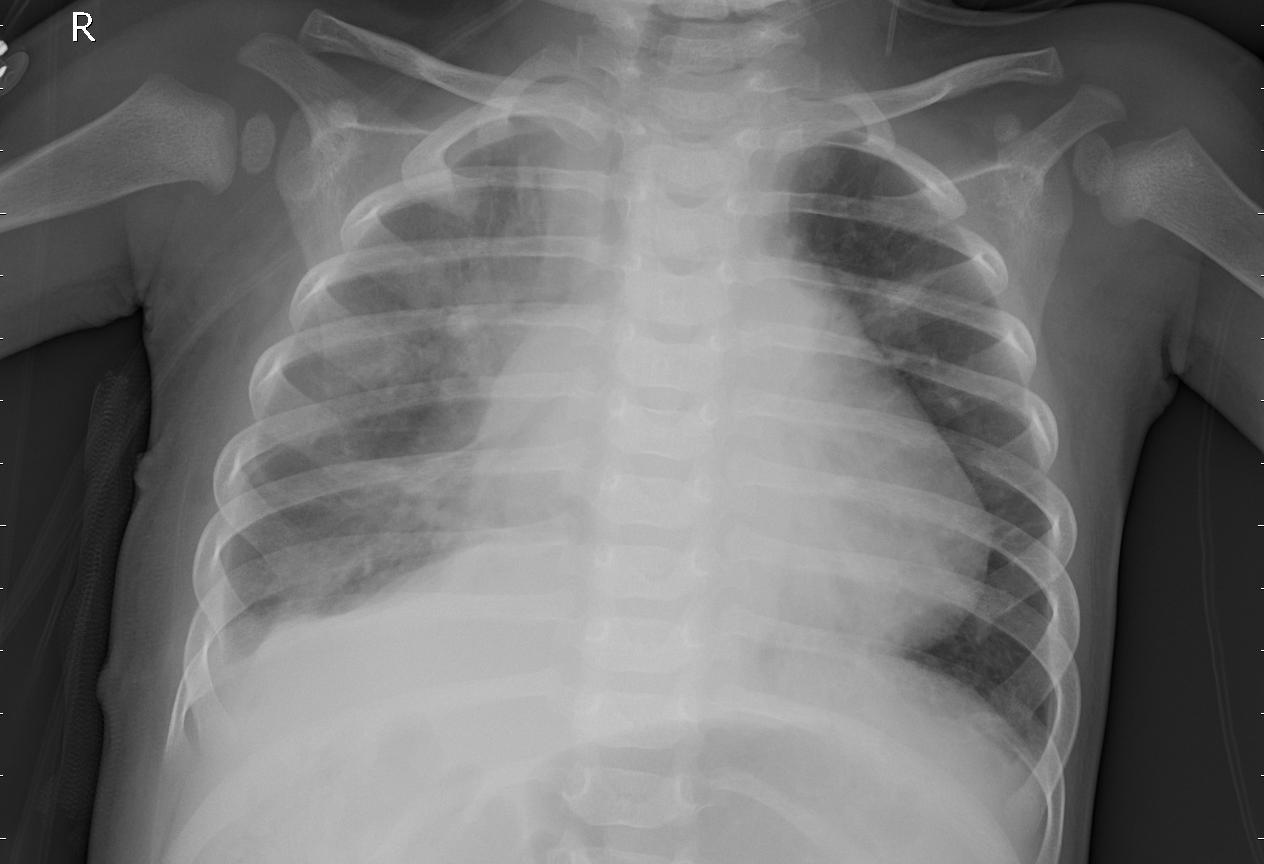
Diagnosis: PNEUMONIA